Question: I am creating a series of PDFs in an RMarkdown loop, and can't figure out how to control the spacing between the lines created with '\headrule' and the start of the text within the 'r' chunk.
My attempts have been futile, but have included using '\vspace{#pt}' in various locations, adding 'cat("\\vspace{#pt}")', trying to use '\usepackage{geometry}' while specifying 'headsep'. I'm at a loss and appreciate any and all advice/solutions.
I would like to move the text closer to the blue and red lines in the image below. Ideally the adjustment can be dynamic, since the general outline will be used as a template for similar but slightly different looking reports.

Here is a reprex for '.rmd' to 'pdf':
'''
---
title:
output:
pdf_document:
latex_engine: lualatex
geometry: "top=.5in, right=.75in, left=.75in, bottom = .5in"
header-includes:
- \usepackage{fancyhdr}
- \pagestyle{fancy}
tables: yes
---
\setlength{\headheight}{144pt}
\renewcommand{\headrulewidth}{0pt}
\fancyhead[L]{%
\textbf{Here is my title}
}
\renewcommand\headrule{%
\begingroup
\vspace{2pt}
\color{blue}\hrule height 4.32pt width\headwidth
\vspace{2.16pt}
\color{red}\hrule height 4.32pt width\headwidth
\endgroup
}
'''{r echo=FALSE, results = 'asis'}
cat("\\textbf{Name}")
cat("\\linebreak")
cat("\\textbf{ID}")
'''
'''
Here is the '.tex' file:
'''
% Options for packages loaded elsewhere
\PassOptionsToPackage{unicode}{hyperref}
\PassOptionsToPackage{hyphens}{url}
%
\documentclass[
]{article}
\usepackage{amsmath,amssymb}
\usepackage{lmodern}
\usepackage{ifxetex,ifluatex}
\ifnum 0\ifxetex 1\fi\ifluatex 1\fi=0 % if pdftex
\usepackage[T1]{fontenc}
\usepackage[utf8]{inputenc}
\usepackage{textcomp} % provide euro and other symbols
\else % if luatex or xetex
\usepackage{unicode-math}
\defaultfontfeatures{Scale=MatchLowercase}
\defaultfontfeatures[\rmfamily]{Ligatures=TeX,Scale=1}
\fi
% Use upquote if available, for straight quotes in verbatim environments
\IfFileExists{upquote.sty}{\usepackage{upquote}}{}
\IfFileExists{microtype.sty}{% use microtype if available
\usepackage[]{microtype}
\UseMicrotypeSet[protrusion]{basicmath} % disable protrusion for tt fonts
}{}
\makeatletter
\@ifundefined{KOMAClassName}{% if non-KOMA class
\IfFileExists{parskip.sty}{%
\usepackage{parskip}
}{% else
\setlength{\parindent}{0pt}
\setlength{\parskip}{6pt plus 2pt minus 1pt}}
}{% if KOMA class
\KOMAoptions{parskip=half}}
\makeatother
\usepackage{xcolor}
\IfFileExists{xurl.sty}{\usepackage{xurl}}{} % add URL line breaks if available
\IfFileExists{bookmark.sty}{\usepackage{bookmark}}{\usepackage{hyperref}}
\hypersetup{
hidelinks,
pdfcreator={LaTeX via pandoc}}
\urlstyle{same} % disable monospaced font for URLs
\usepackage[top=.5in, right=.75in, left=.75in, bottom = .5in]{geometry}
\usepackage{longtable,booktabs,array}
\usepackage{calc} % for calculating minipage widths
% Correct order of tables after \paragraph or \subparagraph
\usepackage{etoolbox}
\makeatletter
\patchcmd\longtable{\par}{\if@noskipsec\mbox{}\fi\par}{}{}
\makeatother
% Allow footnotes in longtable head/foot
\IfFileExists{footnotehyper.sty}{\usepackage{footnotehyper}}{\usepackage{footnote}}
\makesavenoteenv{longtable}
\usepackage{graphicx}
\makeatletter
\def\maxwidth{\ifdim\Gin@nat@width>\linewidth\linewidth\else\Gin@nat@width\fi}
\def\maxheight{\ifdim\Gin@nat@height>\textheight\textheight\else\Gin@nat@height\fi}
\makeatother
% Scale images if necessary, so that they will not overflow the page
% margins by default, and it is still possible to overwrite the defaults
% using explicit options in \includegraphics[width, height, ...]{}
\setkeys{Gin}{width=\maxwidth,height=\maxheight,keepaspectratio}
% Set default figure placement to htbp
\makeatletter
\def\fps@figure{htbp}
\makeatother
\setlength{\emergencystretch}{3em} % prevent overfull lines
\providecommand{\tightlist}{%
\setlength{\itemsep}{0pt}\setlength{\parskip}{0pt}}
\setcounter{secnumdepth}{-\maxdimen} % remove section numbering
\usepackage{fancyhdr}
\pagestyle{fancy}
\ifluatex
\usepackage{selnolig} % disable illegal ligatures
\fi
\author{}
\date{\vspace{-2.5em}}
\begin{document}
\setlength{\headheight}{144pt}
\renewcommand{\headrulewidth}{0pt}
\fancyhead[L]{%
\textbf{Here is my title}
}
\renewcommand\headrule{%
\begingroup
\vspace{2pt}
\color{blue}\hrule height 4.32pt width\headwidth
\vspace{2.16pt}
\color{red}\hrule height 4.32pt width\headwidth
\endgroup
}
\textbf{Name}\linebreak\textbf{ID}
\end{document}
'''
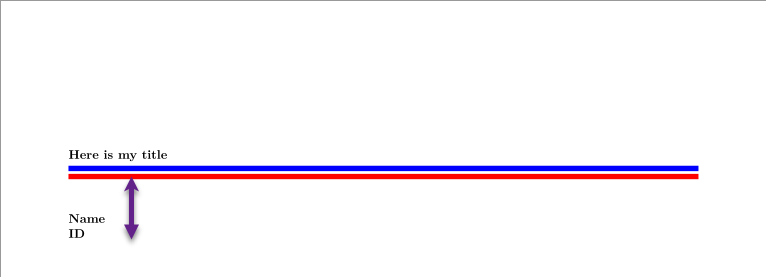
Answer: As markdown automatically loads approximately every package but the kitchen sink, it also loads the 'geometry' package. Hence you can use '\setlength{\headsep}{0cm}' to change the space between the head rule and the text:
'''
% Options for packages loaded elsewhere
\PassOptionsToPackage{unicode}{hyperref}
\PassOptionsToPackage{hyphens}{url}
%
\documentclass[
]{article}
\usepackage{amsmath,amssymb}
\usepackage{lmodern}
\usepackage{ifxetex,ifluatex}
\ifnum 0\ifxetex 1\fi\ifluatex 1\fi=0 % if pdftex
\usepackage[T1]{fontenc}
\usepackage[utf8]{inputenc}
\usepackage{textcomp} % provide euro and other symbols
\else % if luatex or xetex
\usepackage{unicode-math}
\defaultfontfeatures{Scale=MatchLowercase}
\defaultfontfeatures[\rmfamily]{Ligatures=TeX,Scale=1}
\fi
% Use upquote if available, for straight quotes in verbatim environments
\IfFileExists{upquote.sty}{\usepackage{upquote}}{}
\IfFileExists{microtype.sty}{% use microtype if available
\usepackage[]{microtype}
\UseMicrotypeSet[protrusion]{basicmath} % disable protrusion for tt fonts
}{}
\makeatletter
\@ifundefined{KOMAClassName}{% if non-KOMA class
\IfFileExists{parskip.sty}{%
\usepackage{parskip}
}{% else
\setlength{\parindent}{0pt}
\setlength{\parskip}{6pt plus 2pt minus 1pt}}
}{% if KOMA class
\KOMAoptions{parskip=half}}
\makeatother
\usepackage{xcolor}
\IfFileExists{xurl.sty}{\usepackage{xurl}}{} % add URL line breaks if available
\IfFileExists{bookmark.sty}{\usepackage{bookmark}}{\usepackage{hyperref}}
\hypersetup{
hidelinks,
pdfcreator={LaTeX via pandoc}}
\urlstyle{same} % disable monospaced font for URLs
\usepackage[top=.5in, right=.75in, left=.75in, bottom = .5in]{geometry}
\usepackage{longtable,booktabs,array}
\usepackage{calc} % for calculating minipage widths
% Correct order of tables after \paragraph or \subparagraph
\usepackage{etoolbox}
\makeatletter
\patchcmd\longtable{\par}{\if@noskipsec\mbox{}\fi\par}{}{}
\makeatother
% Allow footnotes in longtable head/foot
\IfFileExists{footnotehyper.sty}{\usepackage{footnotehyper}}{\usepackage{footnote}}
\makesavenoteenv{longtable}
\usepackage{graphicx}
\makeatletter
\def\maxwidth{\ifdim\Gin@nat@width>\linewidth\linewidth\else\Gin@nat@width\fi}
\def\maxheight{\ifdim\Gin@nat@height>\textheight\textheight\else\Gin@nat@height\fi}
\makeatother
% Scale images if necessary, so that they will not overflow the page
% margins by default, and it is still possible to overwrite the defaults
% using explicit options in \includegraphics[width, height, ...]{}
\setkeys{Gin}{width=\maxwidth,height=\maxheight,keepaspectratio}
% Set default figure placement to htbp
\makeatletter
\def\fps@figure{htbp}
\makeatother
\setlength{\emergencystretch}{3em} % prevent overfull lines
\providecommand{\tightlist}{%
\setlength{\itemsep}{0pt}\setlength{\parskip}{0pt}}
\setcounter{secnumdepth}{-\maxdimen} % remove section numbering
\usepackage{fancyhdr}
\pagestyle{fancy}
\ifluatex
\usepackage{selnolig} % disable illegal ligatures
\fi
\author{}
\date{\vspace{-2.5em}}
\setlength{\headsep}{0cm}
\begin{document}
\setlength{\headheight}{144pt}
\renewcommand{\headrulewidth}{0pt}
\fancyhead[L]{%
\textbf{Here is my title}
}
\renewcommand\headrule{%
\begingroup
\vspace{2pt}
\color{blue}\hrule height 4.32pt width\headwidth
\vspace{2.16pt}
\color{red}\hrule height 4.32pt width\headwidth
\endgroup
}
\textbf{Name}\linebreak\textbf{ID}
\end{document}
'''